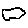
Label: hexagon